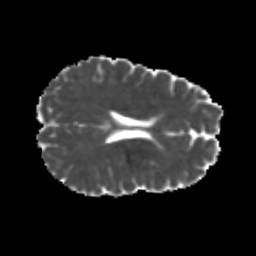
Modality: MD
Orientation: axial
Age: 24
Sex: male
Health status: healthy
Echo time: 0.074 s